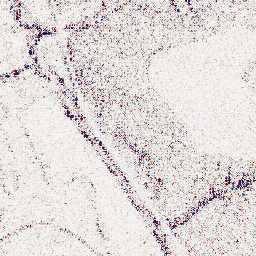
Category: wavelet
Decomposition family: wavelet_dwt
Decomposition parameters: wavelet: coif2
level: 1
Upsampling method: lanczos
Upsampling parameters: scale: 8
Upsampling scale: 8